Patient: sex M, age 66
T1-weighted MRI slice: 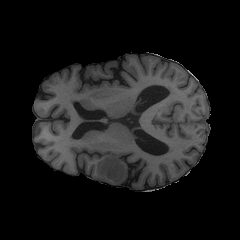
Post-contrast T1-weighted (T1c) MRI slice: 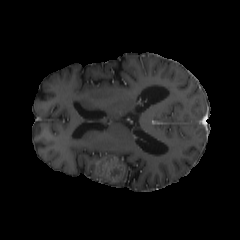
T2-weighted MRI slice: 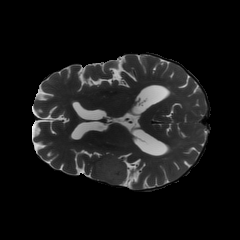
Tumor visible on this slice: yes
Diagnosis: Glioblastoma, IDH-wildtype
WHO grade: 4